Field crop: tomato
Growth stage: 2
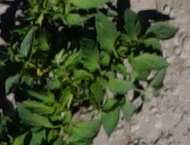
Species: tomato